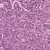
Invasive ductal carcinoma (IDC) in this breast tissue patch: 1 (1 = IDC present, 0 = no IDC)